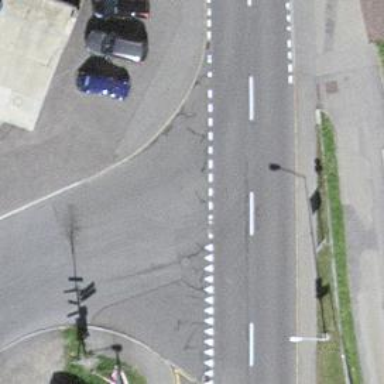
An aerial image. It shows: Secondary road with asphalt surface.